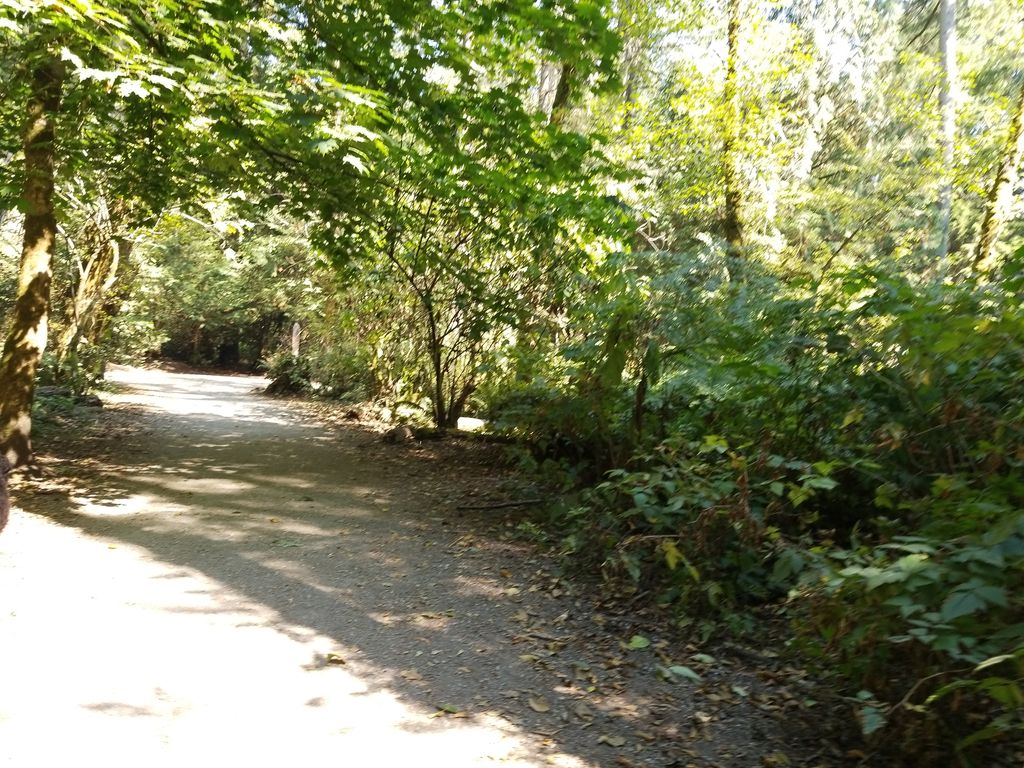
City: vancouver